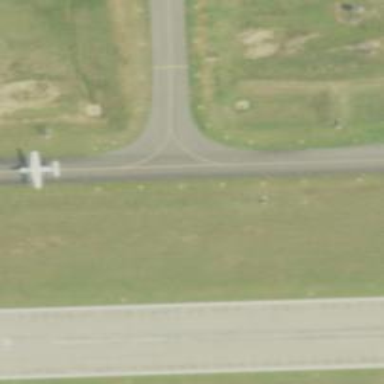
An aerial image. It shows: Image of taxiway at airport.